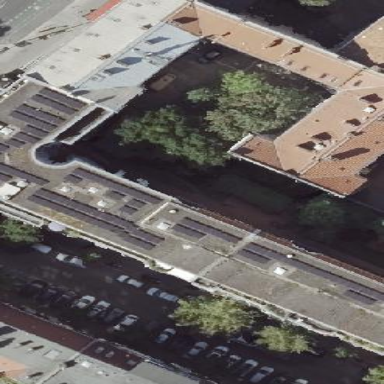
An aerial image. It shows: Grey apartments building with red gambrel roof made of roof tiles.